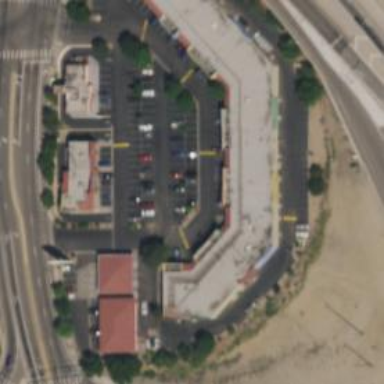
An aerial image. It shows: Retail building.